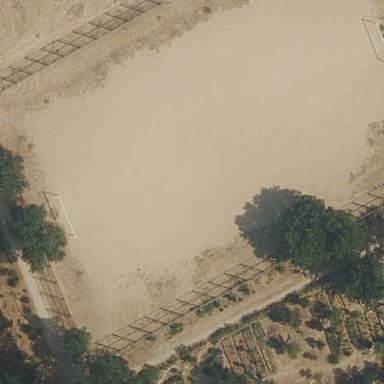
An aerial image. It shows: Recreation ground enclosed by wire fence.